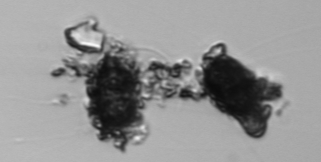
Label: Thalassiosira_TAG_external_detritus